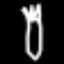
Label: fork